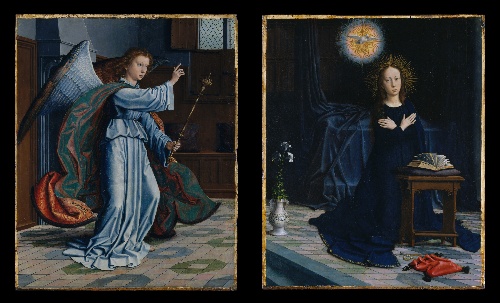
Title: The Annunciation
Artist: Gerard David
Artist bio: Netherlandish, Oudewater ca. 1455–1523 Bruges
Date: 1506
Object type: Painting, parts of a polyptych
Classification: Paintings
Medium: Oil on wood
Dimensions: Angel, overall 31 1/8 x 25 in. (79.1 x 63.5 cm), painted surface 30 1/4 x 24 3/8 in. (76.8 x 61.9 cm); Virgin, overall 31 1/8 x 25 1/4 in. (79.1 x 64.1 cm), painted surface 30 1/2 x 24 3/4 in. (77.5 x61.9 cm)
Department: European Paintings
Credit line: Bequest of Mary Stillman Harkness, 1950
Accession year: 1950
Repository: Metropolitan Museum of Art, New York, NY
Tags: Annunciation|Archangel Gabriel|Beds|Virgin Mary